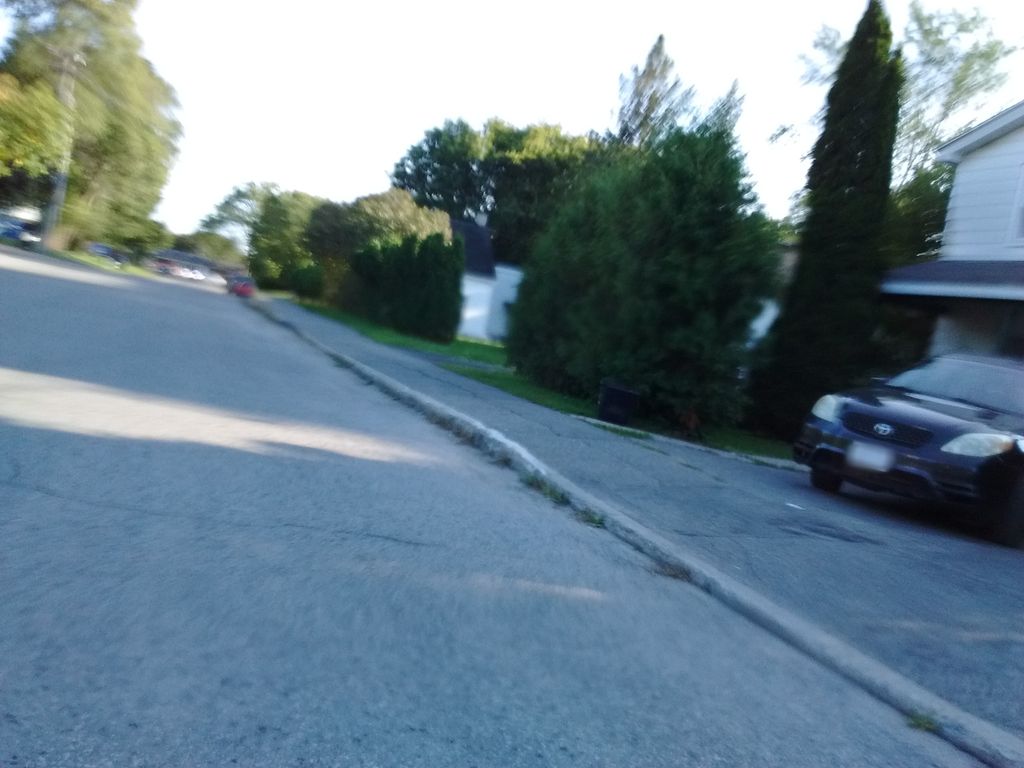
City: ottawa-gatineau